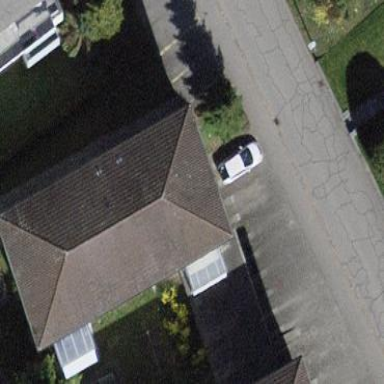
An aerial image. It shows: Building with tiled roof.